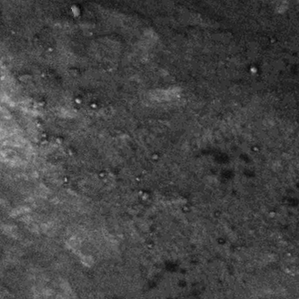
Label: frost